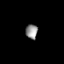
Tissue: prostate
Cell type: Fibroblasts
Senescence score: 0.783
Nuclear area (px): 171
Mean DAPI intensity: 145.626